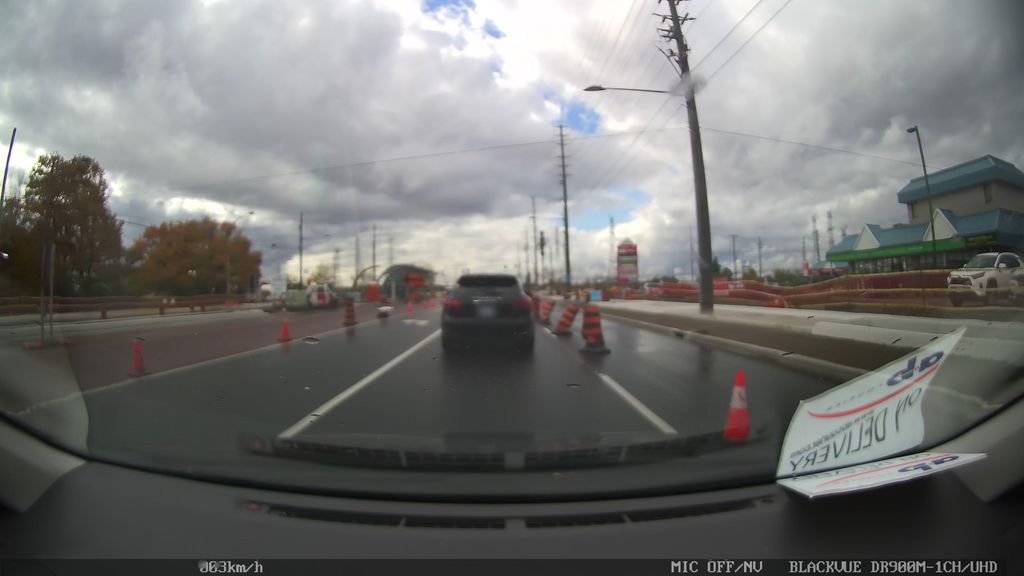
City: toronto